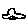
Label: car